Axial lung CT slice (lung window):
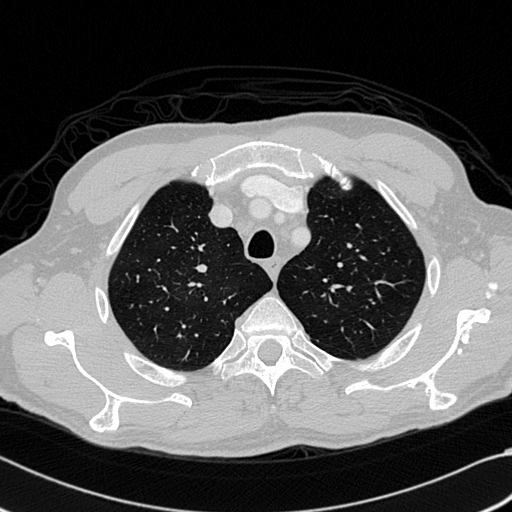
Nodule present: no